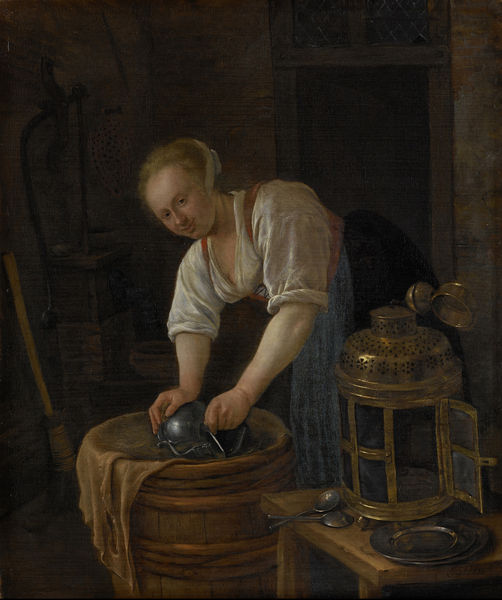
Titel: De ketelschuurster
Künstler: Jan Havicksz. Steen
Standort: Amsterdam
Institution: Rijksmuseum
Schlagwörter: blau, frau, glas, holz, kleid, lampe, tisch, tür, dame, tuch, arme, silber, teller, ärmel, gold, brunnen, schürze, magd, hocker, löffel, besen, zinn, fass, putzen, reinigung, zinnlöffel